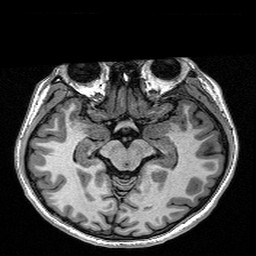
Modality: T1w
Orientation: coronal
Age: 18
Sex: female
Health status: healthy
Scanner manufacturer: siemens
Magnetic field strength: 1.5 T
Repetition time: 2.73 s
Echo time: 0.00357 s